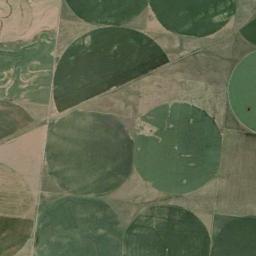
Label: circular_farmland